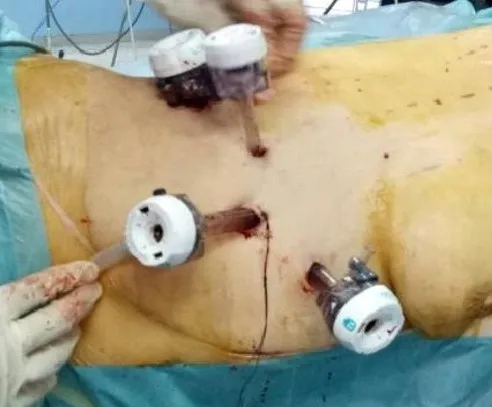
Trocar positioning.
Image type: medical_photograph (other_medical_photograph)